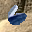
Label: 6